Question: I want to make my UIToolBar have a transparent background (similar to iBooks) but I'm having no luck with setting the 'translucent' property.
Here's my code:
'''
UIToolbar *toolBar = [[UIToolbar alloc] initWithFrame:CGRectMake(0, 0, 320, 44)];
NSMutableArray *toolBarItems = [[NSMutableArray alloc] init];
[toolBarItems addObject:[[UIBarButtonItem alloc] initWithTitle:@"Back" style:UIBarButtonItemStyleBordered target:nil action:nil]];
[toolBarItems addObject:[[UIBarButtonItem alloc] initWithTitle:@"Source" style:UIBarButtonItemStyleBordered target:nil action:nil]];
[toolBarItems addObject:[[UIBarButtonItem alloc] initWithTitle:@"Aa" style:UIBarButtonItemStyleBordered target:nil action:nil]];
[toolBarItems addObject:[[UIBarButtonItem alloc] initWithTitle:@"Rabbit" style:UIBarButtonItemStyleBordered target:nil action:nil]];
toolBar.items = toolBarItems;
toolBar.translucent = YES;
[self.view addSubview:toolBar];
'''
It still comes out like this:

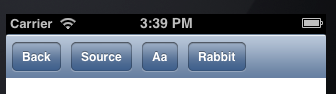
Answer: If you want toolbar as
'''
[toolBar setBackgroundImage:[[UIImage alloc] init] forToolbarPosition:UIToolbarPositionAny barMetrics:UIBarMetricsDefault];
'''
and if you want toolbar as :
'''
[toolBar setBarStyle:UIBarStyleBlack];
toolBar.translucent = YES;
'''
Hope it helps you.